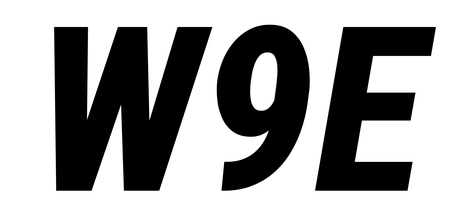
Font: Roboto-Italic_Condensed_ExtraBold_Italic